Field crop: tomato
Growth stage: 1
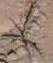
Species: cyperus